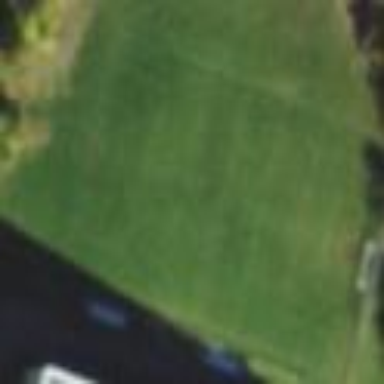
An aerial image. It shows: Soccer pitch for leisureland activities.